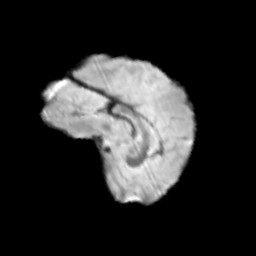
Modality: T2w
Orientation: sagittal
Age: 11
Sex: female
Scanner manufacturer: siemens
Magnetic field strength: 3 T
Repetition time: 3.8 s
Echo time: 0.07 s